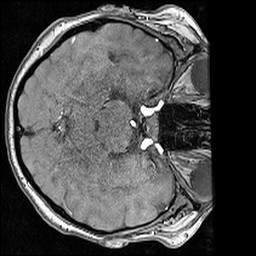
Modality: angio
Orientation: axial
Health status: ill
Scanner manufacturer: siemens
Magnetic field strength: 3 T
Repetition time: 0.023 s
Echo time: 0.00418 s